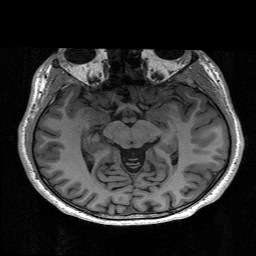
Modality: T1w
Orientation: coronal
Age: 28
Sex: male
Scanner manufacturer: siemens
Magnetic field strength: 3 T
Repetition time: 2.53 s
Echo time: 0.00267 s